Field crop: tomato
Growth stage: 1
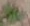
Species: solanum